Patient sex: F
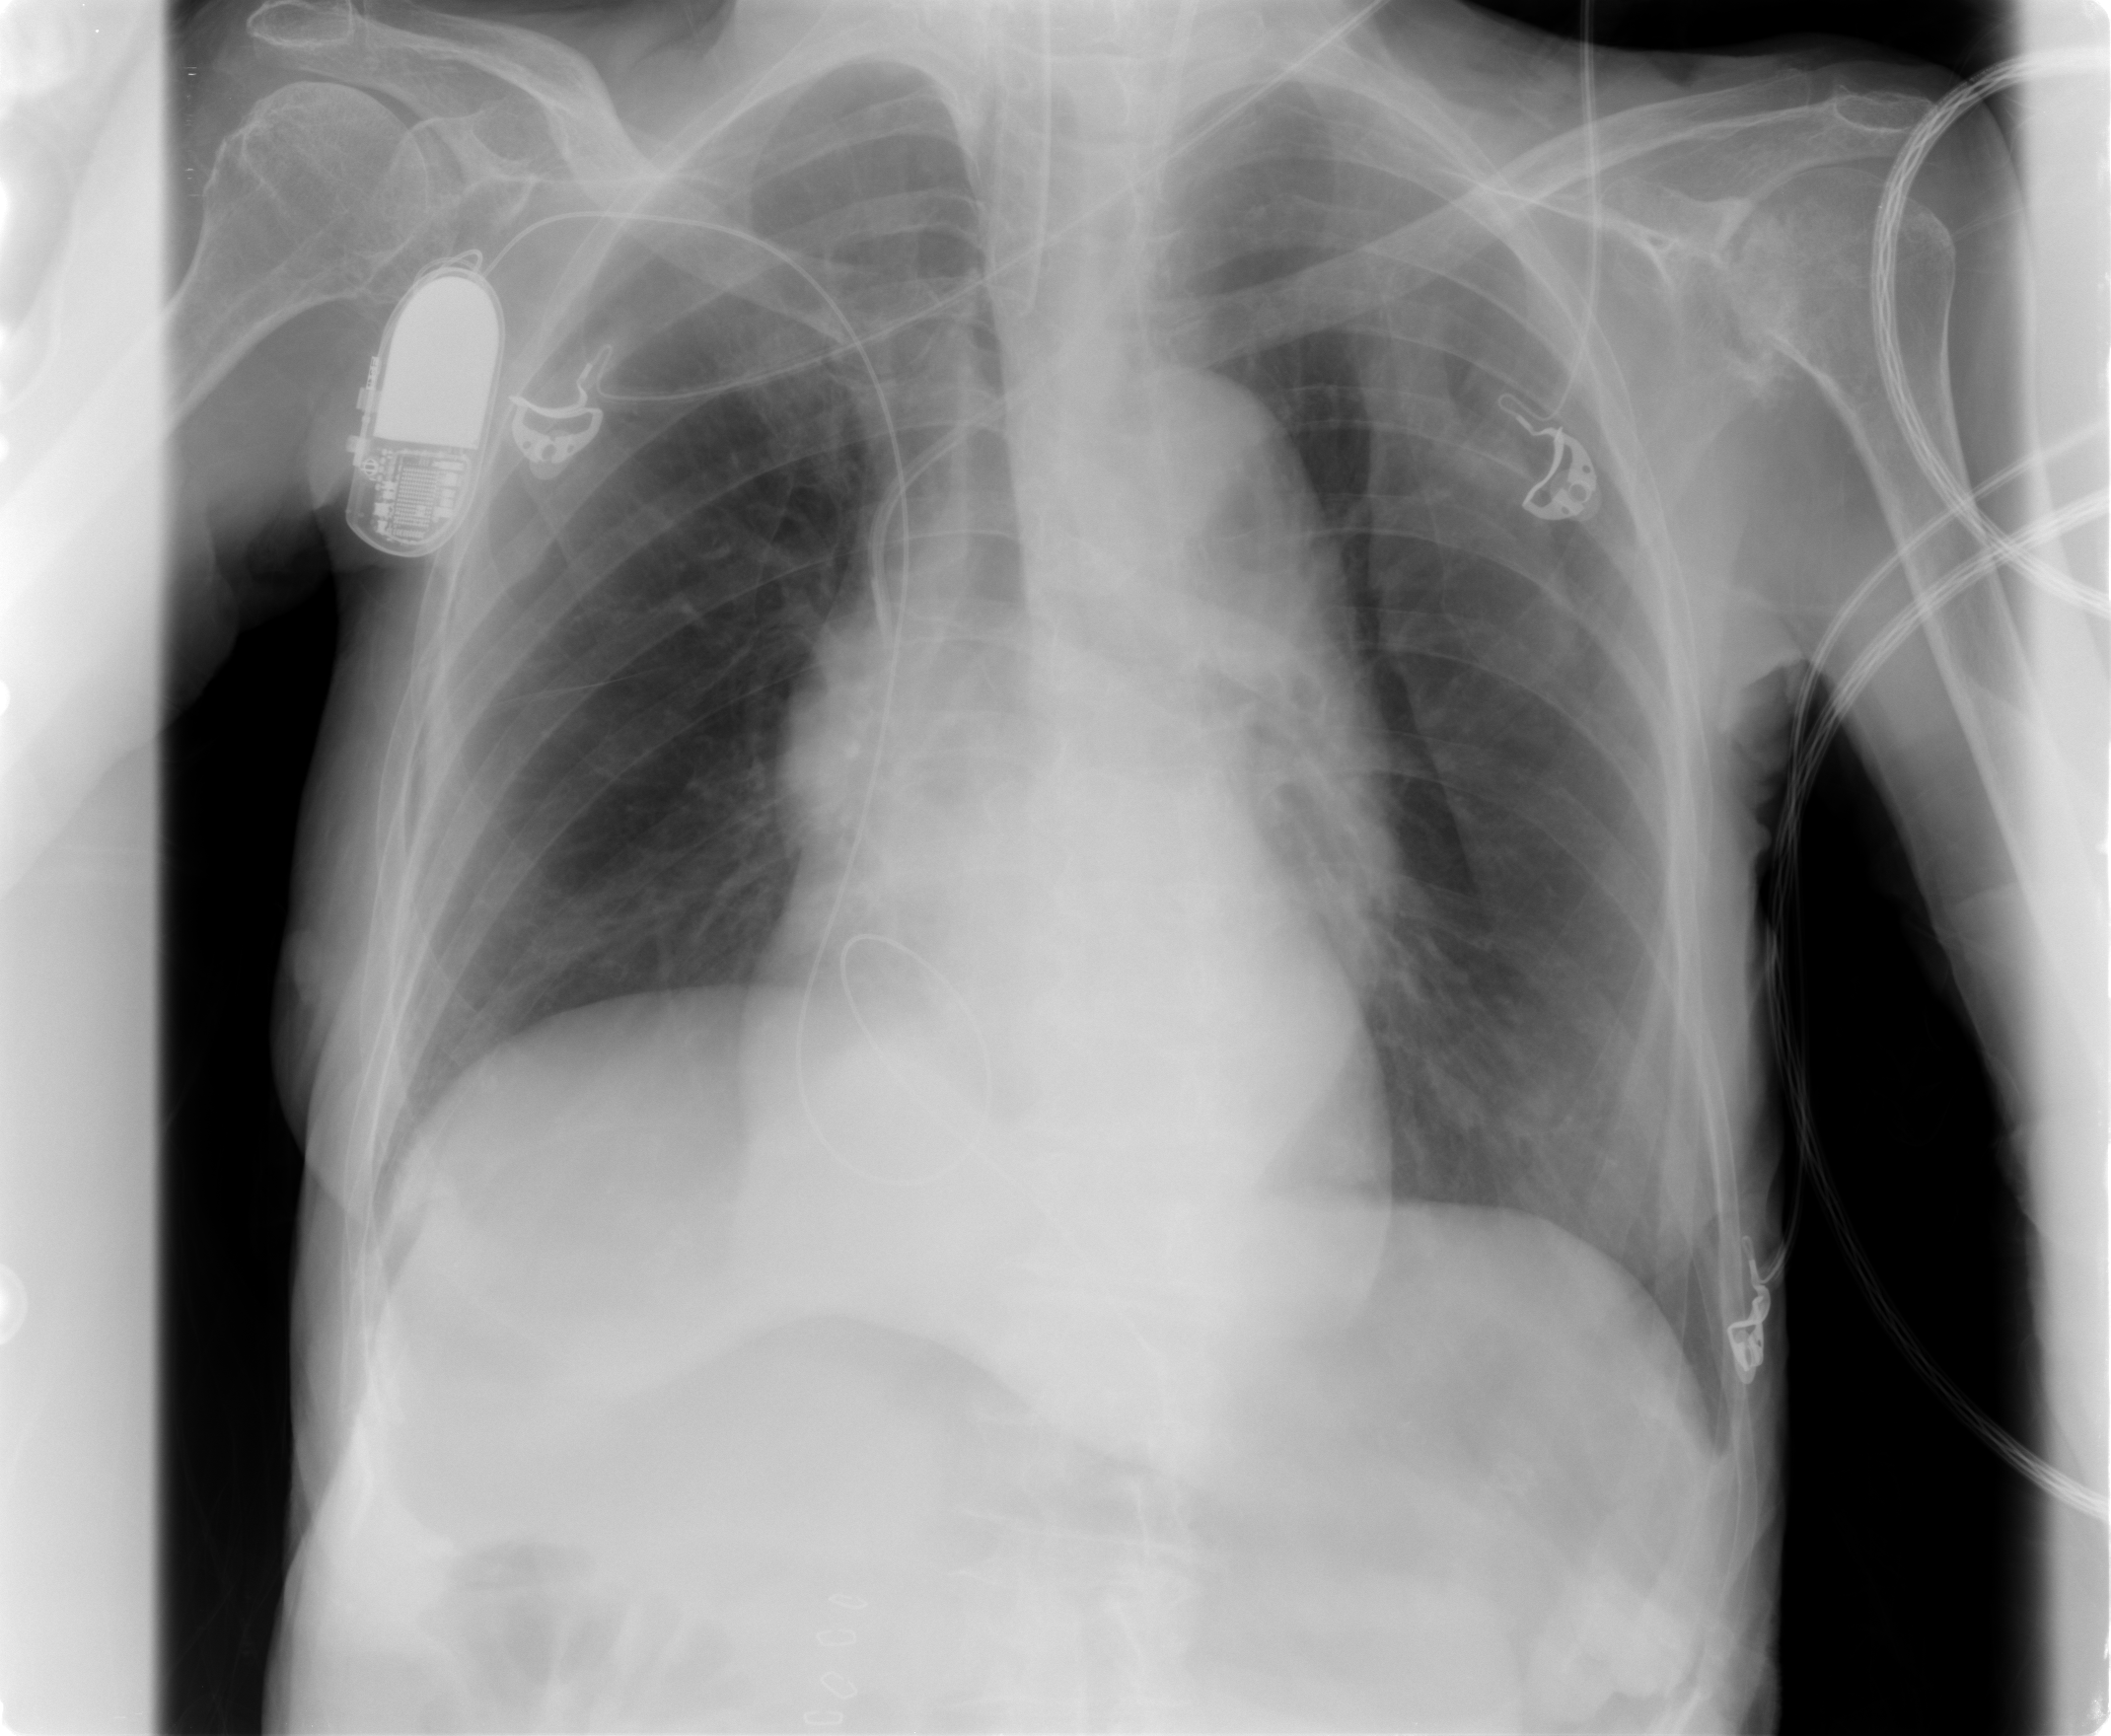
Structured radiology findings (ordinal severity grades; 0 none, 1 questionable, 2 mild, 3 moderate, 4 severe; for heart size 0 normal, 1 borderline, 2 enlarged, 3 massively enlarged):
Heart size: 0
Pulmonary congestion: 2
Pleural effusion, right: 0
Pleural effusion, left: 0
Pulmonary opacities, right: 0
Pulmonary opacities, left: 0
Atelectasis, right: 0
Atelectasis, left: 0